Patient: sex M, age 19
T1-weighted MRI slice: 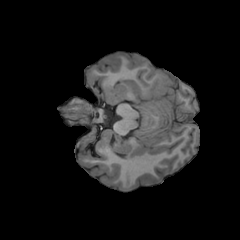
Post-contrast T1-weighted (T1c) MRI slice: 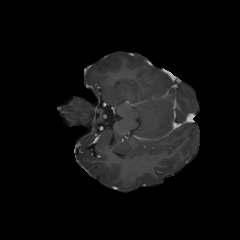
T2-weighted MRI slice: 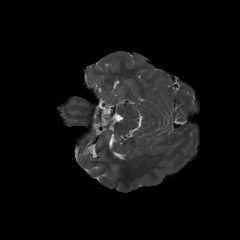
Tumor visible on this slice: no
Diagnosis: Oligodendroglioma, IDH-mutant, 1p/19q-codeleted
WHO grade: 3